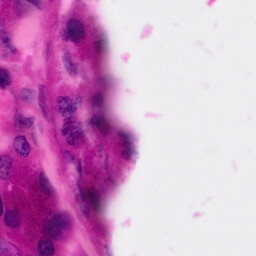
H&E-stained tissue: Pancreatic